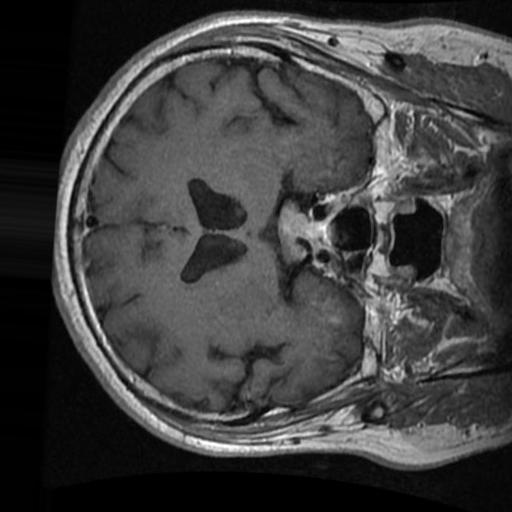
Label: brain_tumor